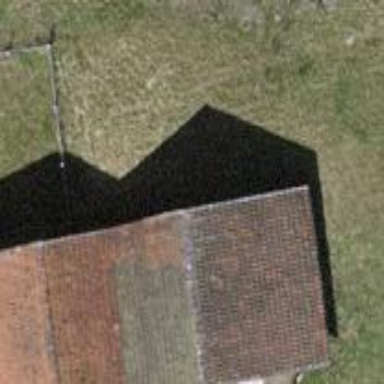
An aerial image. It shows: Garage.